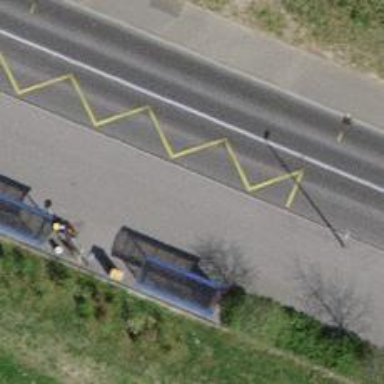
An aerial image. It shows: Bus stop with asphalt surface. The stop includes platform with shelter.